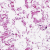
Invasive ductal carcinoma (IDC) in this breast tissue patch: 0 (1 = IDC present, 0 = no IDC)